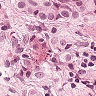
Metastatic tissue present: yes